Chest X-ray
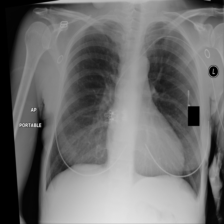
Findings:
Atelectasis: negative
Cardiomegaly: negative
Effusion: negative
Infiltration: negative
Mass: negative
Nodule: negative
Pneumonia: negative
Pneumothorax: negative
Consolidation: negative
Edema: negative
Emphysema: negative
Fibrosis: negative
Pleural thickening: negative
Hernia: negative